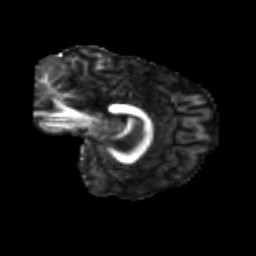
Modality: FA
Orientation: sagittal
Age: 29
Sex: female
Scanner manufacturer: siemens
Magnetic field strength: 3 T
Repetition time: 1.8 s
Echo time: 0.07 s